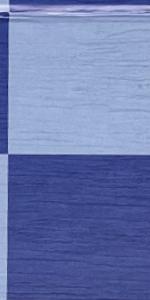
Label: Empty